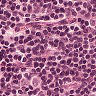
Metastatic tissue present: no